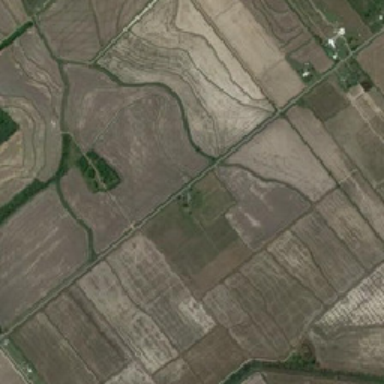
Many farmland was planted in the land .